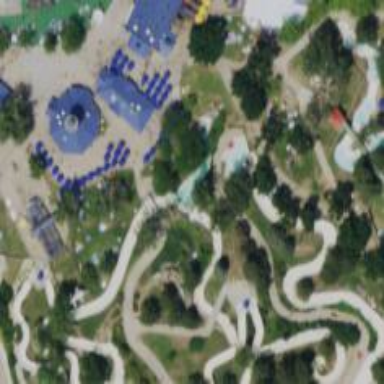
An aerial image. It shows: Water slide attraction.